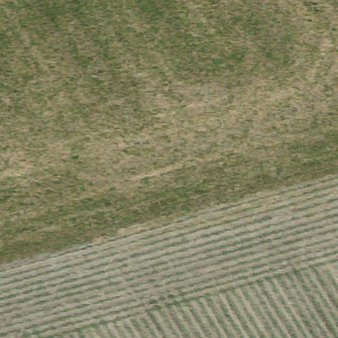
Label: other